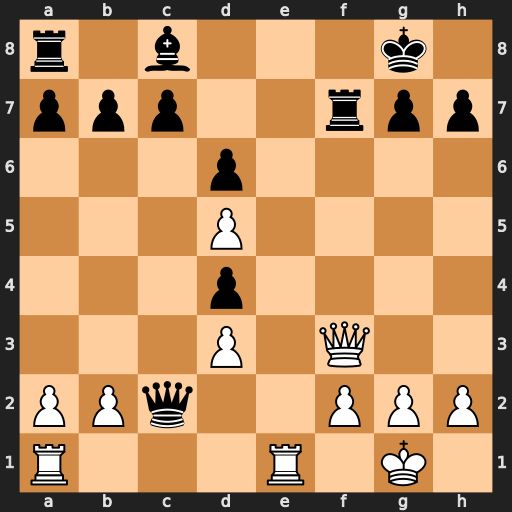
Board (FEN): r1b3k1/ppp2rpp/3p4/3P4/3p4/3P1Q2/PPq2PPP/R3R1K1
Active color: w
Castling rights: -
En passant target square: -
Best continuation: Re8+ Rf8 Qxf8#